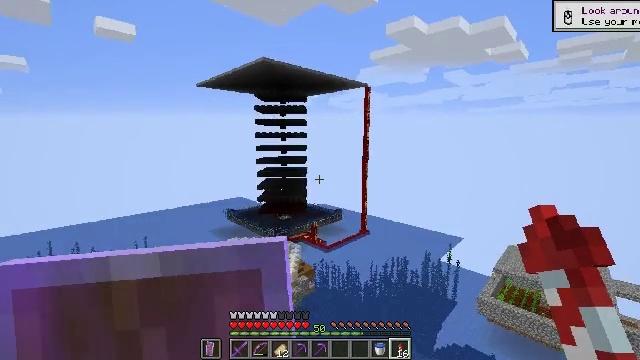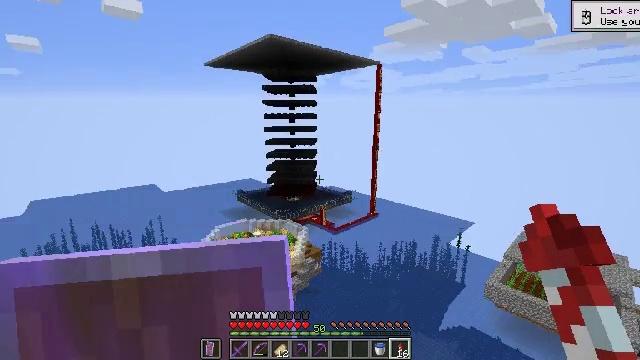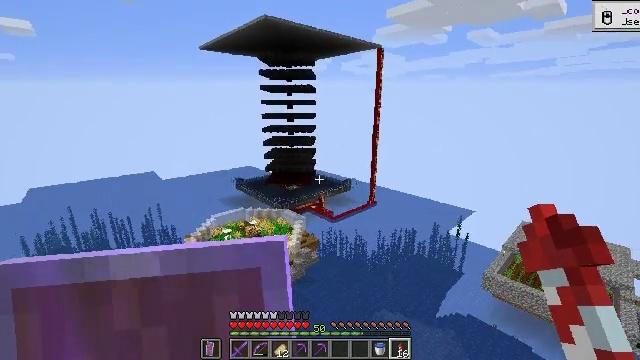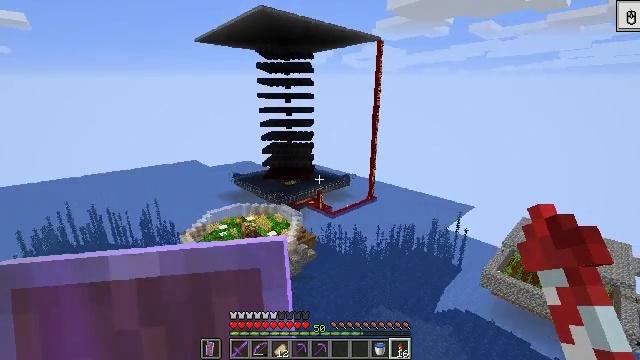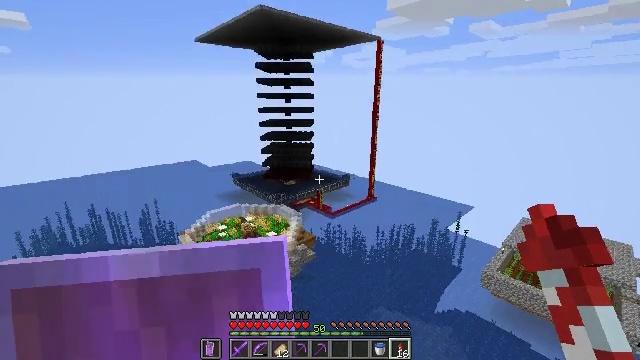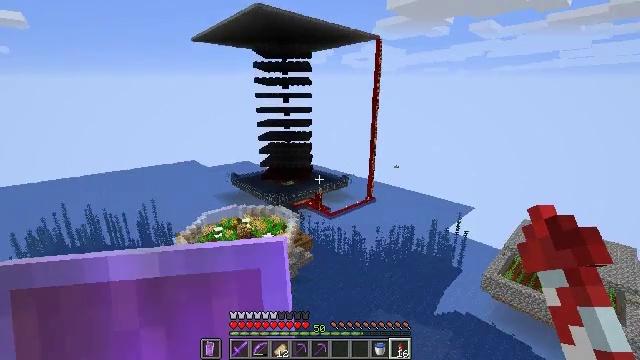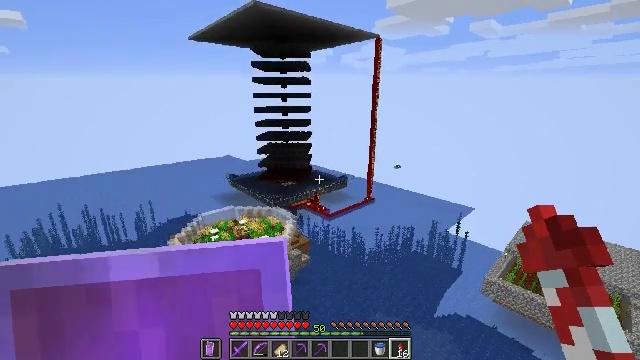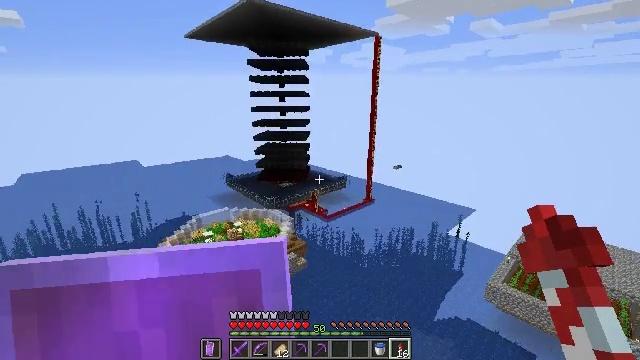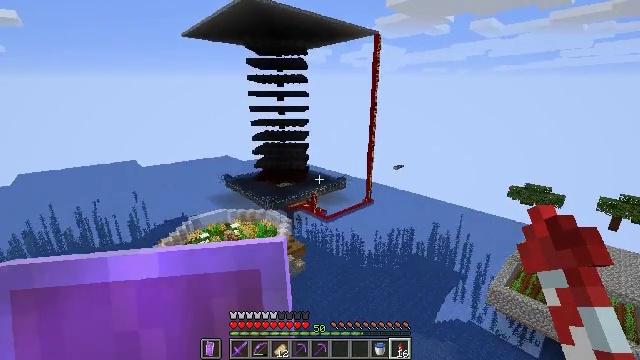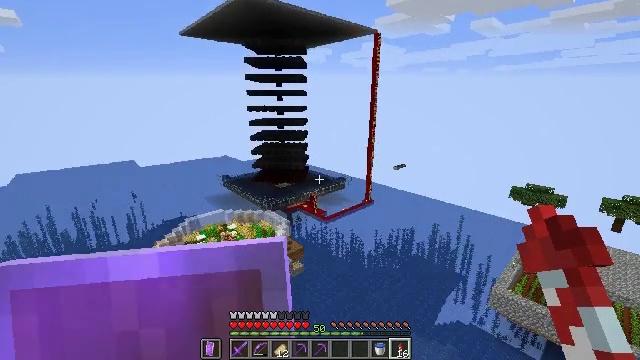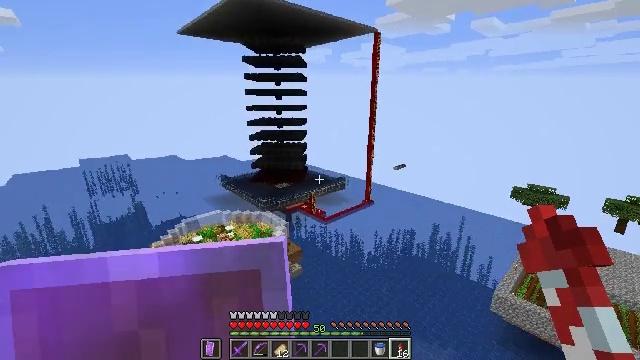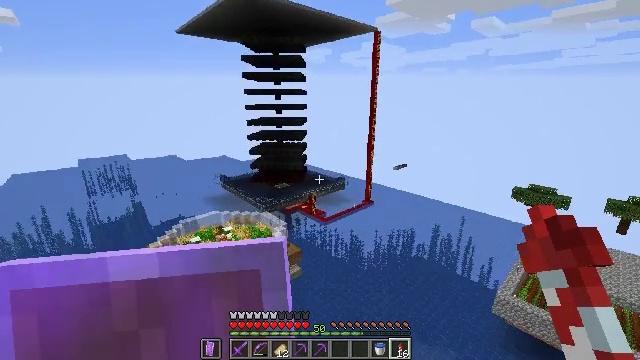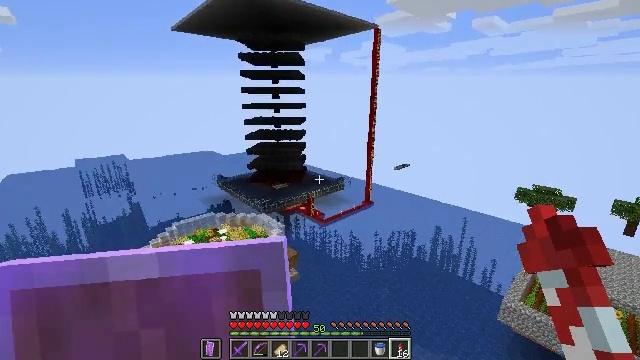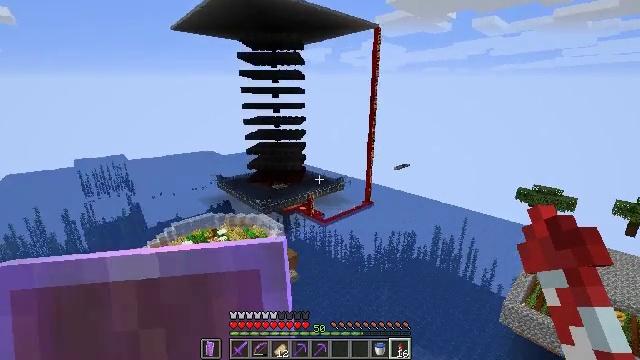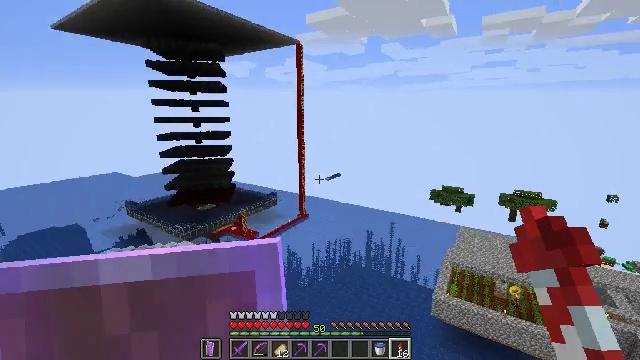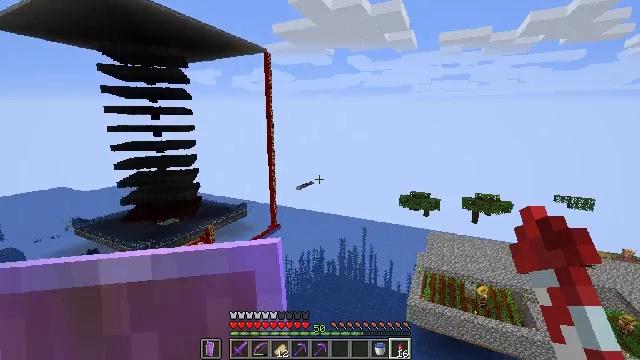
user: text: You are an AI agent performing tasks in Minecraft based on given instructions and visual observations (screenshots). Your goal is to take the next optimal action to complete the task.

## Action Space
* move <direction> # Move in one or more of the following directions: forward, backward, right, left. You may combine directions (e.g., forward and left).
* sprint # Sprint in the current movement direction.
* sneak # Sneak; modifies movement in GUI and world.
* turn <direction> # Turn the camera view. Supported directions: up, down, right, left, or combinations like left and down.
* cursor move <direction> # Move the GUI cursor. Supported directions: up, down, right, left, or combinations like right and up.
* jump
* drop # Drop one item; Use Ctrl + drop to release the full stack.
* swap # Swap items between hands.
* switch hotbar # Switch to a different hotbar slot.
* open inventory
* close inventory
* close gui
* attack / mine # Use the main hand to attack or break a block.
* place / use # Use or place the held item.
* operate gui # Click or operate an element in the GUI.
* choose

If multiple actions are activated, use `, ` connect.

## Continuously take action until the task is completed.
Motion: motion action
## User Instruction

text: Retrieve the shulker box into the inventory.
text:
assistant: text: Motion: turn left and down
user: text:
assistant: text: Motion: turn down
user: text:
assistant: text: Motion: turn down
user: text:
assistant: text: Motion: no_op
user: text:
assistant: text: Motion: no_op
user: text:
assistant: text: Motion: no_op
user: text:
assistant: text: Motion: no_op
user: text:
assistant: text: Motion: no_op
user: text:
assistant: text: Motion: no_op
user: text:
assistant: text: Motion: no_op
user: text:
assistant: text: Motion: no_op
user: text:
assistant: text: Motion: no_op
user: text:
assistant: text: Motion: no_op
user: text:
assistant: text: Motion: turn right and up
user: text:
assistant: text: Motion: turn right and up
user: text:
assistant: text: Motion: turn right
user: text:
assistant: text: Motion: no_op
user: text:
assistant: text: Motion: no_op
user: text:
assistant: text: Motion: no_op
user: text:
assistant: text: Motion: no_op
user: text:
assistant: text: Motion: no_op
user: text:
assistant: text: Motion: no_op
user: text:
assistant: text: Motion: no_op
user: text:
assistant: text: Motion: no_op
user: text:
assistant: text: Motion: no_op
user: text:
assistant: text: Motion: no_op
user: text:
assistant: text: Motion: no_op
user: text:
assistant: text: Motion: no_op
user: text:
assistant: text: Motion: no_op
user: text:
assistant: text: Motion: no_op